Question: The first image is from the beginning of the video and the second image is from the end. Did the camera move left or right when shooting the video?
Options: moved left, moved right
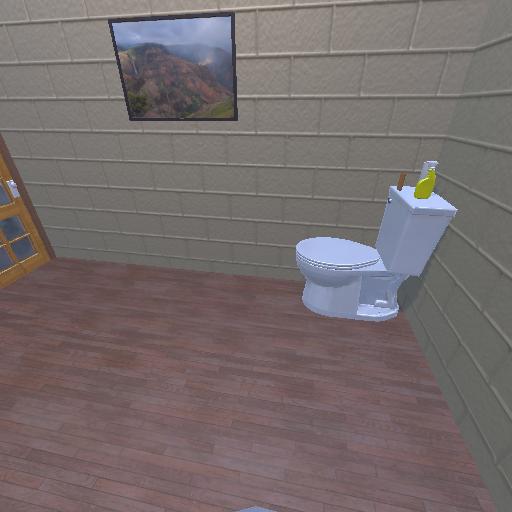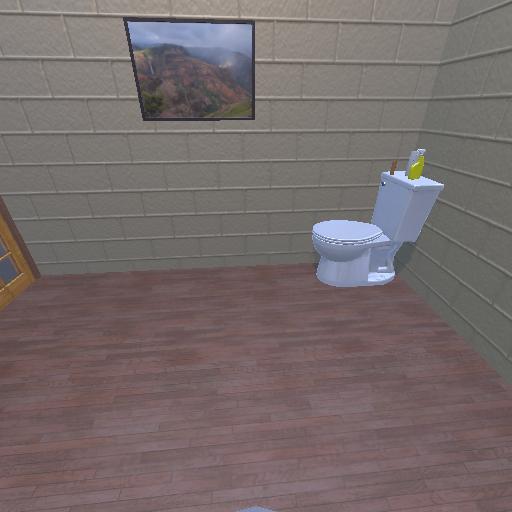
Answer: moved left